Question:
In file maker I'm trying to relate a record to another record. It has to have an ID associated it.
You can display the ID and name in the drop down but the field actually has to be an ID. Is there a way display the name and ID in the field, or will I have to have another text box showing the name next to it? Thanks.
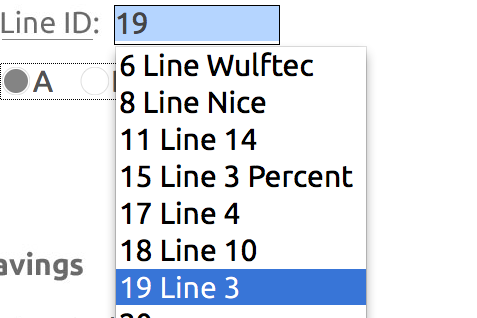
Answer: Use a Pop-up Menu instead of a Dropdown List, and only display values from the right side in your value list definition. This will hide the IDs for display purposes, but will still set the field value to an ID instead of the name.